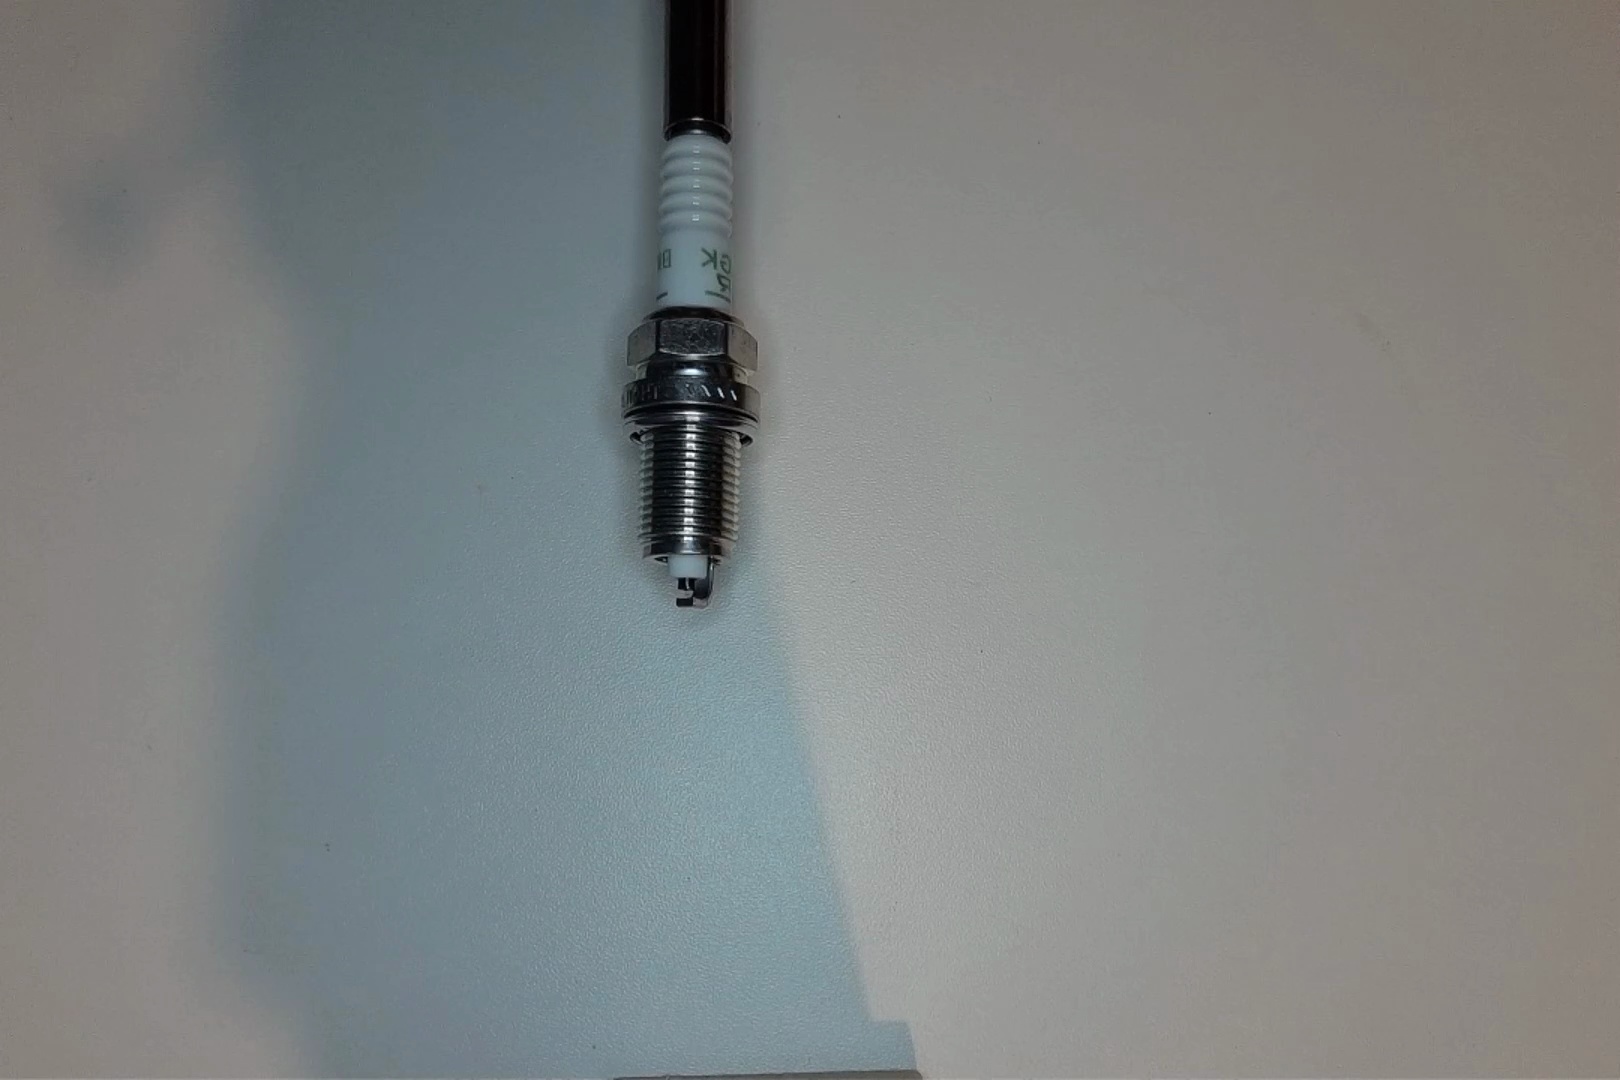
Label: normal